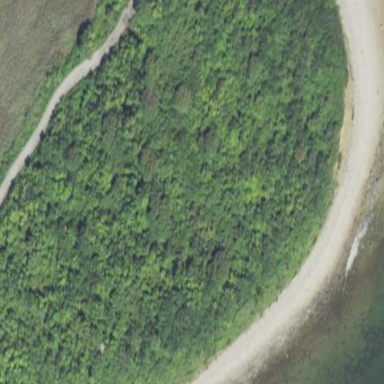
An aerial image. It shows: Deciduous woodland area.